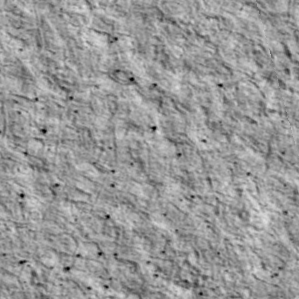
Label: non_frost